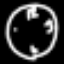
Label: clock